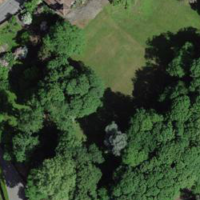
EUNIS habitat code: 53
Species observed at this site:
Corvus corone
Cygnus olor
Fulica atra
Milvus milvus
Pica pica
Garrulus glandarius
Passer domesticus